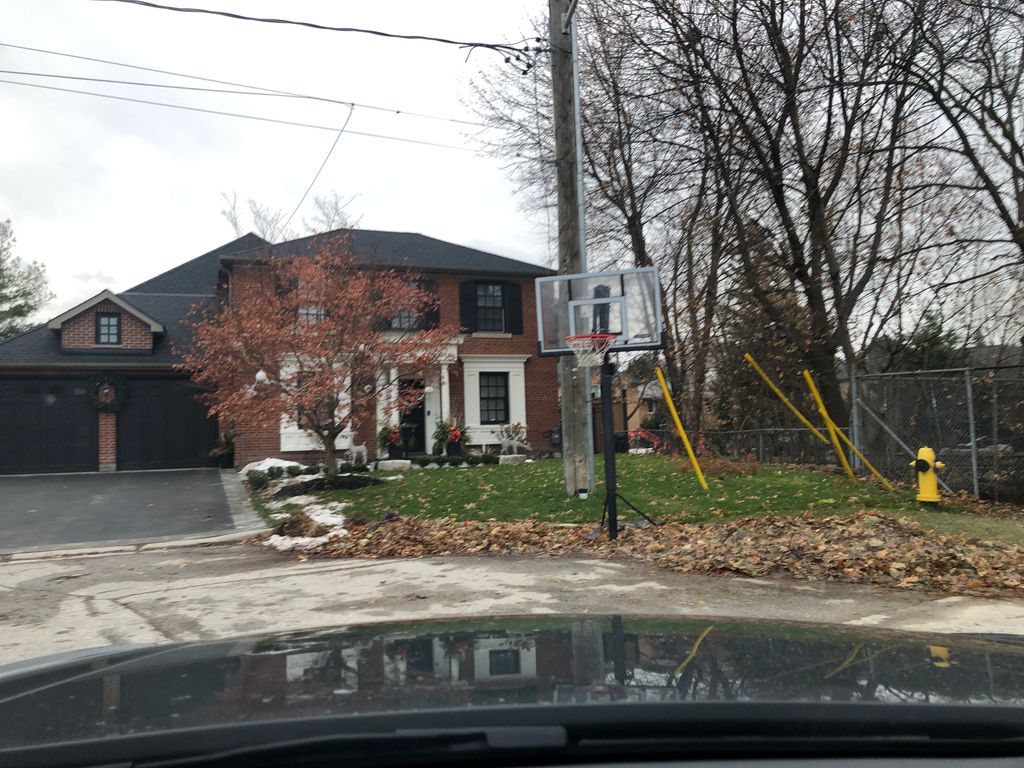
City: toronto